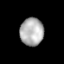
Tissue: lung
Cell type: Others
Senescence score: 0.5508
Nuclear area (px): 638
Mean DAPI intensity: 176.487